Question: Instruments tools says this is a leak but I can't figure out why, any ideas?

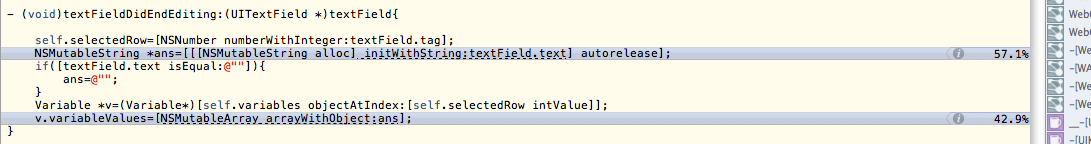
Answer: Make sure you are releasing 'self.variables' property in your dealloc (or somewhere). Also, ensure that your 'Variable' class is releasing 'variableValues' property in the 'Variable' class's dealloc.